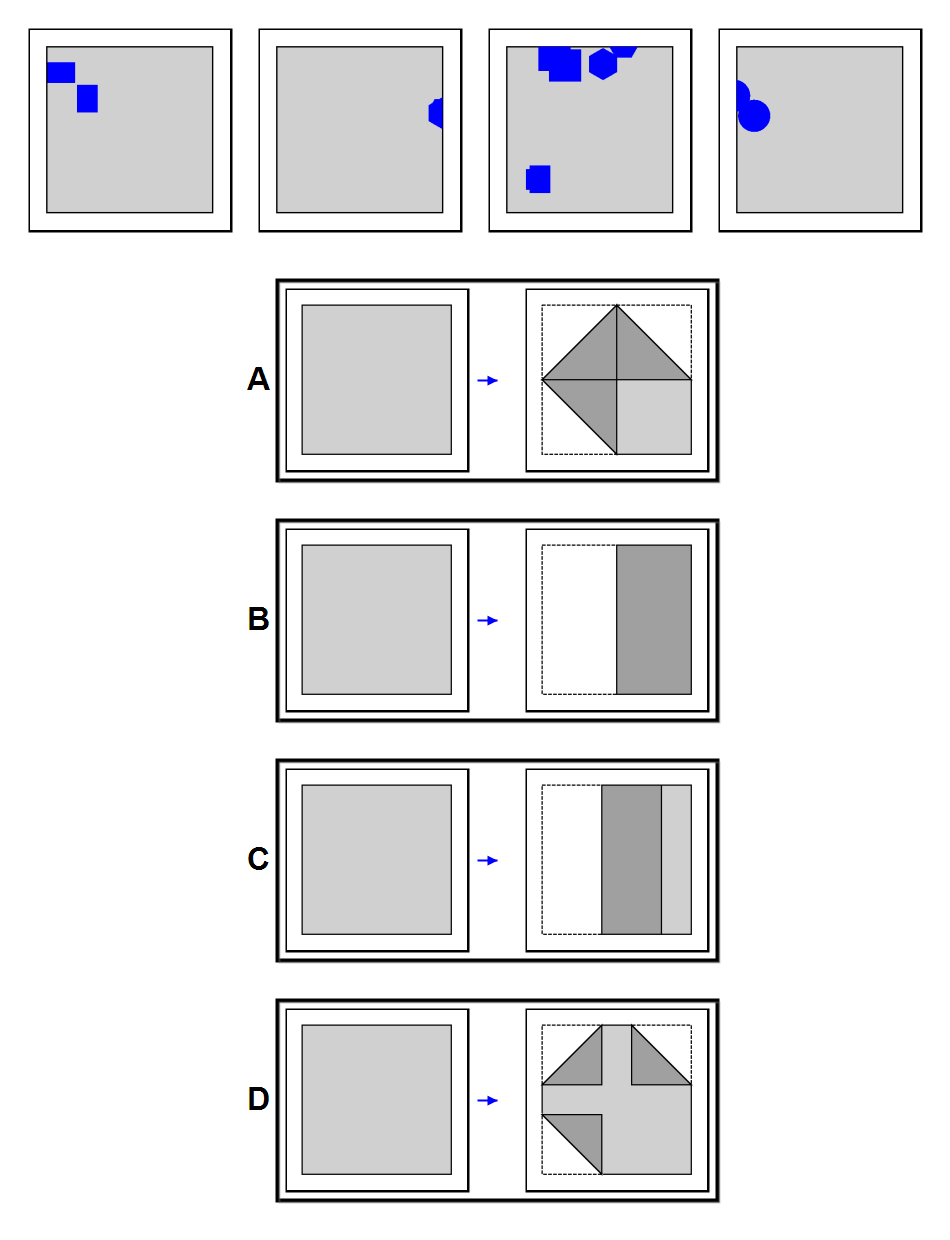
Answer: D